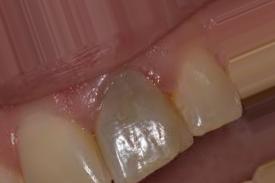
Condition: Tooth Discoloration